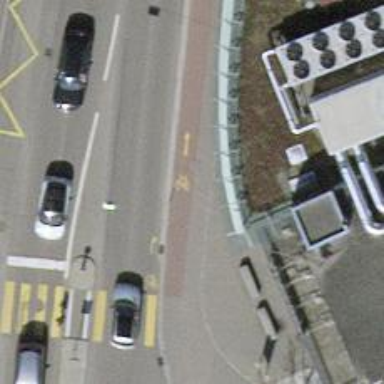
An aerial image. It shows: Asphalt sidewalk and cycleway.